Question: I was compiling SDL2 with Visual Studio 2010 without any troubles. I've decided to upgrade visual studio to 2013. My simple example doesn't run and keep showing me this message

This is what I've done
My project folder looks like
'''
main.cpp
SDL2.dll ( from F:xxx\SDL2-2.0.3\lib+
'''
CMD is
'''
C:\Program Files (x86)\Microsoft Visual Studio 12.0\VC> cl /?
Microsoft (R) C/C++ Optimizing Compiler Version 18.00.21005.1 for x86
Copyright (C) Microsoft Corporation. All rights reserved.
'''
Compiling from cmd
'''
cl /EHsc /MD main.cpp /Fetest.exe /I F:\C++_Libraries\SDL2\SDL2-2.0.3\include /link /LIBPATH:F:\C++_Libraries\SDL2\SDL2-2.0.3\lib+ SDL2.lib SDL2main.lib /SUBSYSTEM:CONSOLE
'''
main.cpp
'''
#include <cstdio>
#include "SDL.h"
int main(int argc, char* argv[]) {
SDL_Window *window; // Declare a pointer
SDL_Init(SDL_INIT_VIDEO); // Initialize SDL2
// Create an application window with the following settings:
window = SDL_CreateWindow(
"An SDL2 window", // window title
SDL_WINDOWPOS_UNDEFINED, // initial x position
SDL_WINDOWPOS_UNDEFINED, // initial y position
640, // width, in pixels
480, // height, in pixels
SDL_WINDOW_OPENGL // flags - see below
);
// Check that the window was successfully made
if (window == NULL) {
// In the event that the window could not be made...
printf("Could not create window: %s
", SDL_GetError());
return 1;
}
// The window is open: enter program loop (see SDL_PollEvent)
SDL_Delay(3000); // Pause execution for 3000 milliseconds, for example
// Close and destroy the window
SDL_DestroyWindow(window);
// Clean up
SDL_Quit();
return 0;
}
'''
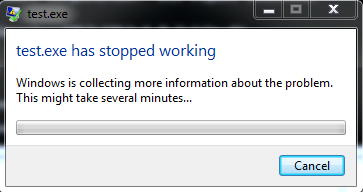
Answer: That could be due to the fact that you didn't recompile your dll with the 2013 toolset.